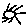
Label: sun